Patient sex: M
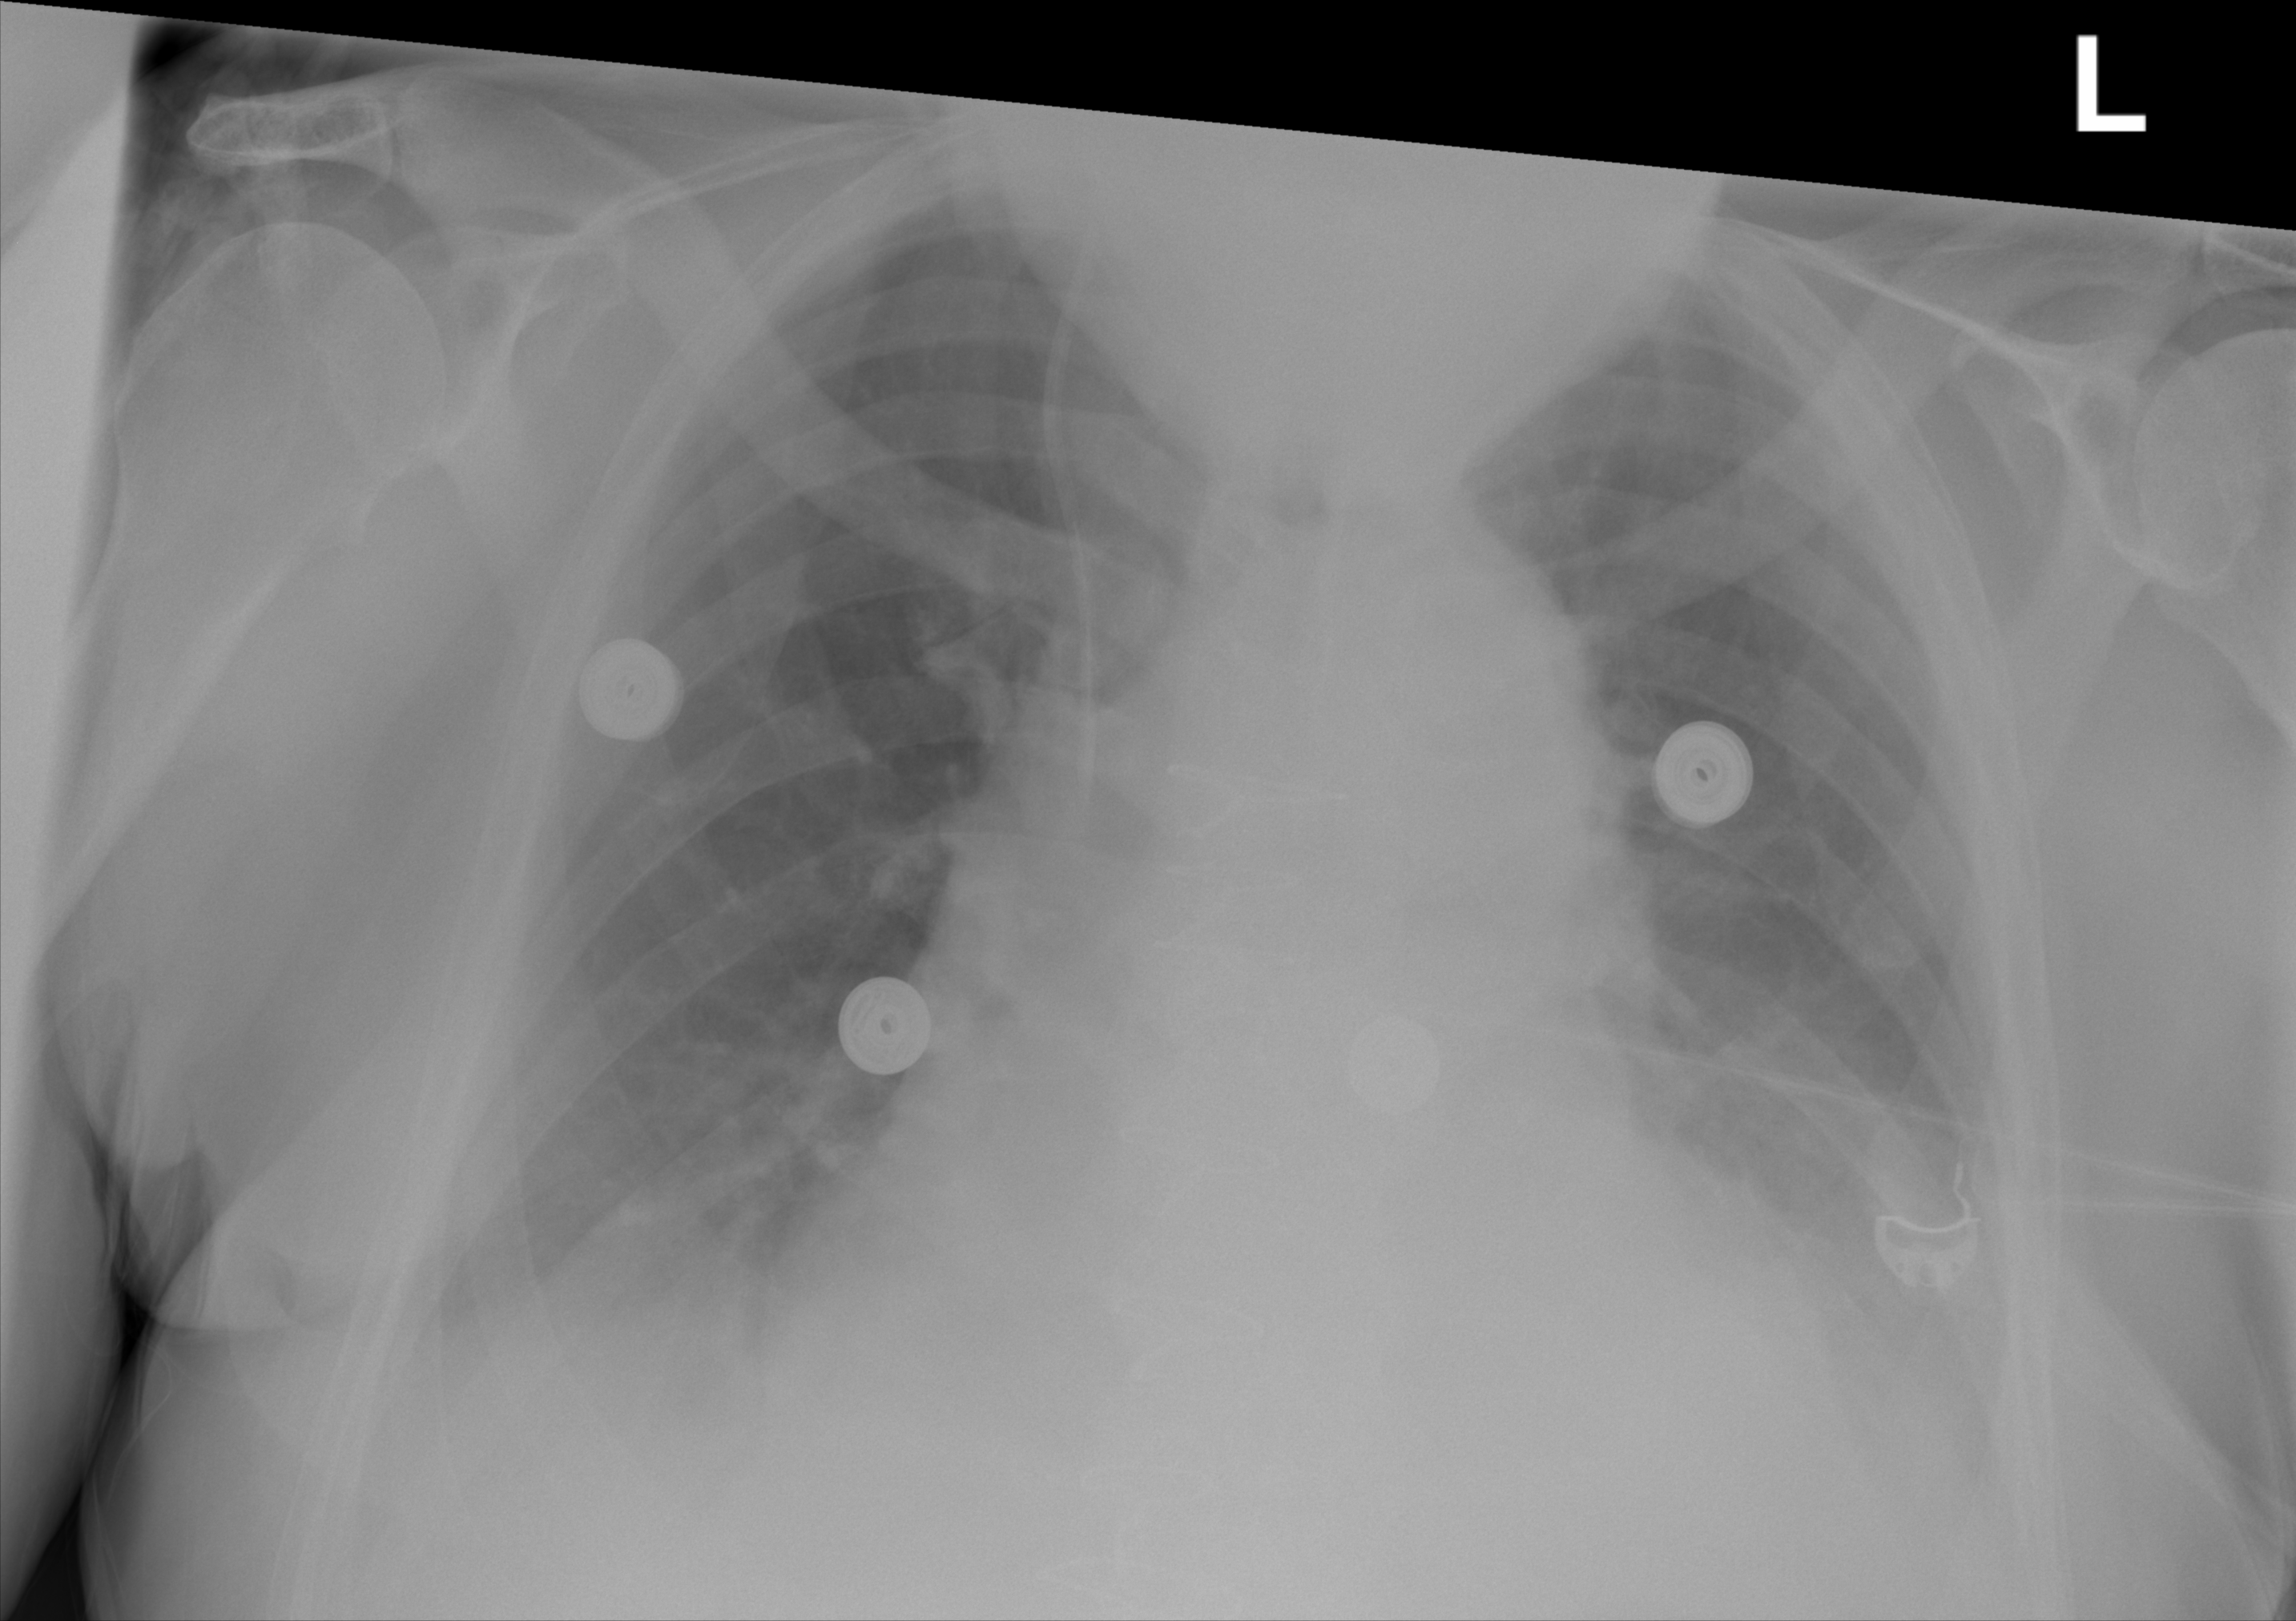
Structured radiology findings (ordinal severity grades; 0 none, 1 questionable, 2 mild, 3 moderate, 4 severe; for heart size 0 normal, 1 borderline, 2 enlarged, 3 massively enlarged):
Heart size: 2
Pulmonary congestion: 2
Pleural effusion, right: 2
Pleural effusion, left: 2
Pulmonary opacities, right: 1
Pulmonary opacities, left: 1
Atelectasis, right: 2
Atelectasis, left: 2